Interaction volume radius: 5 \u00c5
Interaction volume height: 30 \u00c5
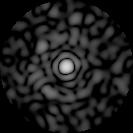
Disorder parameter: 0.8559